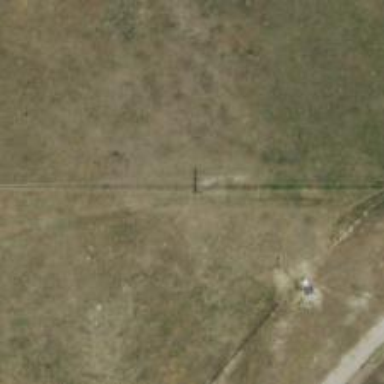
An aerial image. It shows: Power pole.